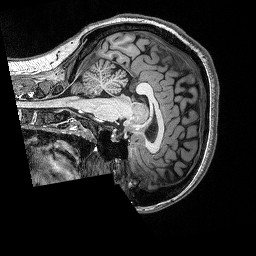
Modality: T1w
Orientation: sagittal